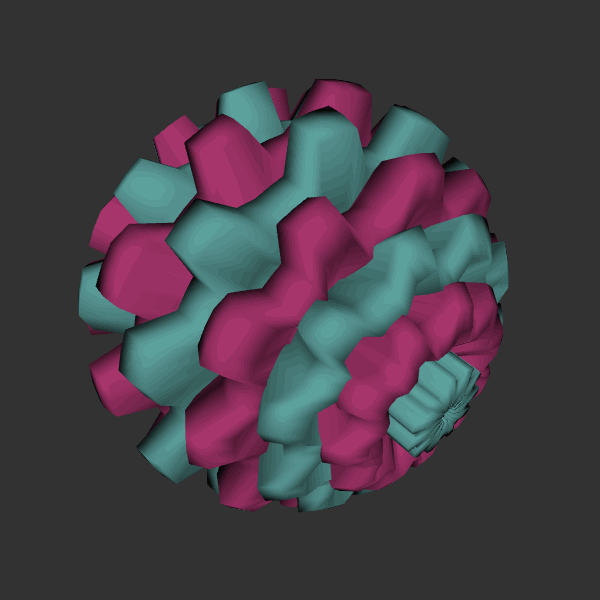
Background: dark